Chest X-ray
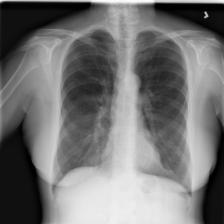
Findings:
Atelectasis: negative
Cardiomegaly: negative
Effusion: negative
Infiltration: negative
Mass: negative
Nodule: negative
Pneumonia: negative
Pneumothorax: negative
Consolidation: negative
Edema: negative
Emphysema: negative
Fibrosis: negative
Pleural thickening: negative
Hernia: negative